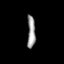
Tissue: lung
Cell type: Endothelial cells
Senescence score: 0.5495
Nuclear area (px): 255
Mean DAPI intensity: 154.675